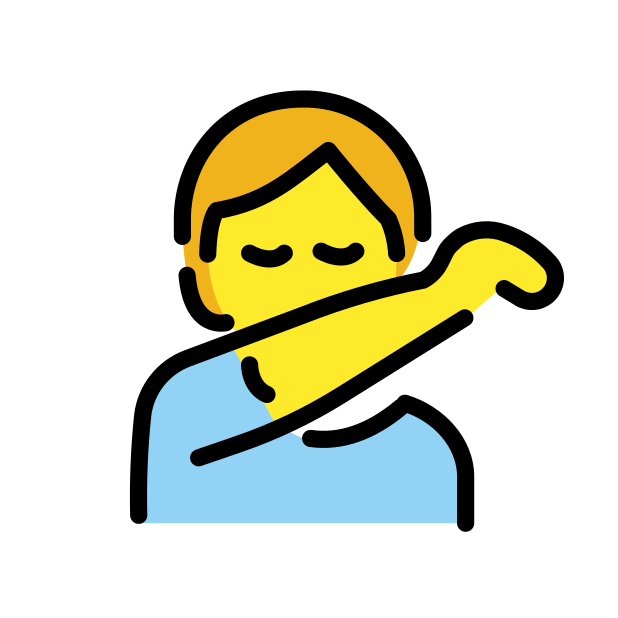
person sneezing into elbow